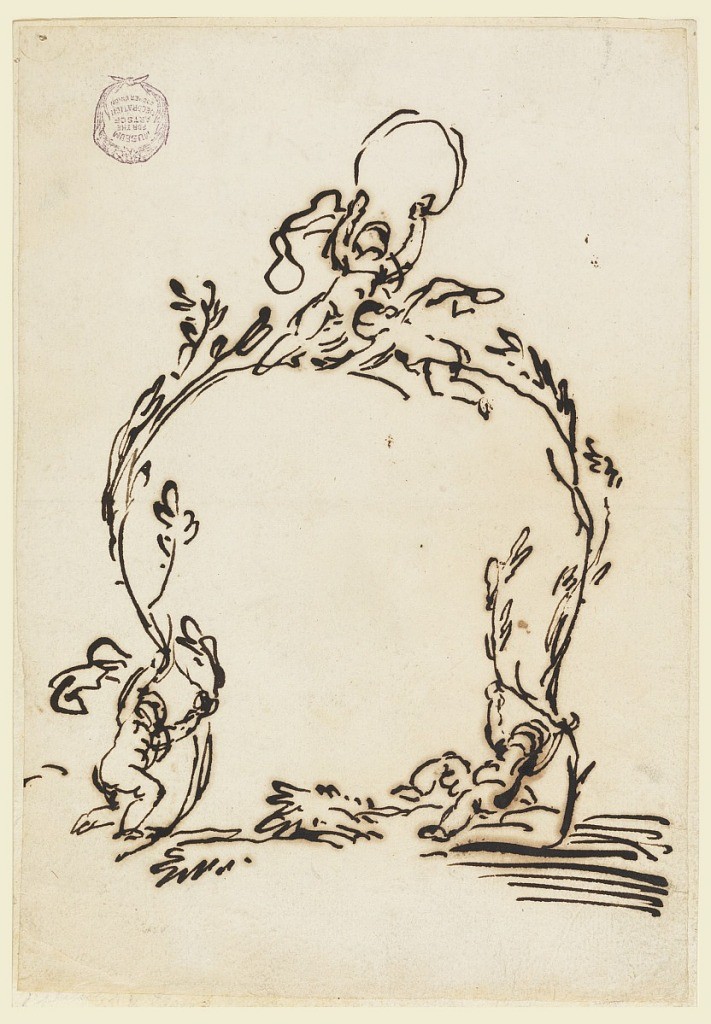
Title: Sketch of a cartouche
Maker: Carlo Marchionni, Italian, 1702–1786
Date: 1760–80
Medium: Pen and sepia ink on laid paper
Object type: Drawing
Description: Two trees being held up by two putti with a third one at the top forming an arch.